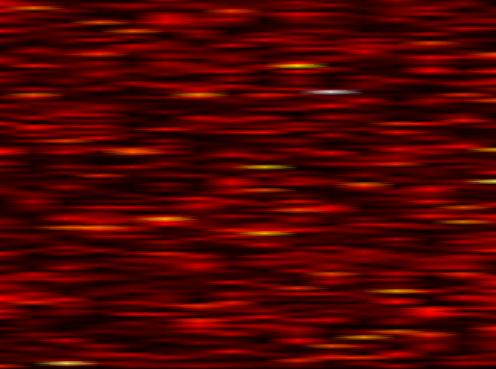
Label: FBMC